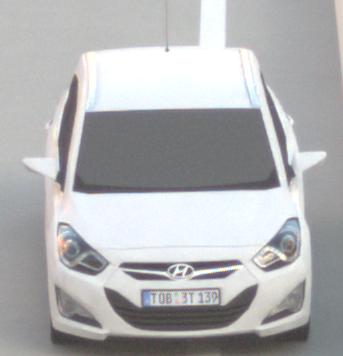
Make: Hyundai
Model: i40 Kombi 1.6 GDI
Detailed model: i40 (VF) Kombi
Model produced from: 2012/08
Model produced until: 2013/09
Doors: 5
Color: white
Road condition: dry road
Daytime: sunrise or sunset
Contrast: low contrast